Question: I have the current code:
HTML:
'''
<div class="dropdown" ng-controller="dropDown">
Type:&nbsp;&nbsp;&nbsp;&nbsp;&nbsp;
<a class="btn btn-default" data-toggle="dropdown" href="#">{{ selectedType }} <b class="caret"></b></a>
<ul class="dropdown-menu" role="menu" aria-labelledby="dropdownCountry">
<li ng-repeat="iType in itemTypes">
<a>{{iType}}</a>
</li>
</ul>
&nbsp;&nbsp;&nbsp;&nbsp;&nbsp;&nbsp;&nbsp;&nbsp;&nbsp;&nbsp;&nbsp;&nbsp;&nbsp;&nbsp;&nbsp;Language:
<input type="text" name="language" class="input-xsmall" ng-model="projectName.language" placeholder="Item Language" />
</div>
'''
the dropdown is part of a tab control.
and the js:
'''
var myApp = angular.module('plunker', ['ui.bootstrap']);
myApp.controller('dropDown', function($scope)
{
$scope.selectedType = 'Custom Report';
$scope.itemTypes=[
'Custom Report',
'Form',
'Personalization'
];
});
'''
<URL>
But when I open the dropdown, instead of going on top of items, it goes under, so i get this picture:

so i have 2 question:
1. Main question is how to make the dropdown go on top of the other items?
2. As you can see the dropdown is opened in the corner. how can i make it align to the button that opens it?
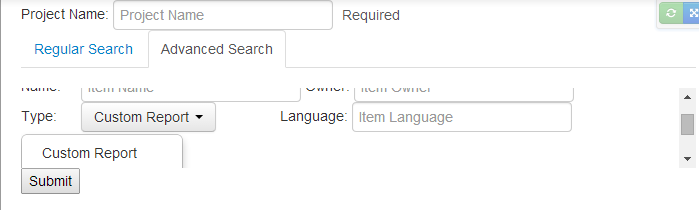
Answer: Since you already got the answer for the second question from here <URL>:
'''
<div style="position:relative;display:inline;">
<a class="btn btn-default" data-toggle="dropdown" href="#">{{ selectedType }} <b class="caret"></b></a>
<ul class="dropdown-menu" role="menu" ria-labelledby="dropdownCountry">
<li ng-repeat="iType in itemTypes">
<a>{{iType}}</a>
</li>
</ul>
</div>
'''
There is still your first question, regarding the dropdown menu being displayed underneath the other objects. From your link we can see, that the 'tab-content' class has the value: 'overflow:auto'. Now you can either just put the new styles on the element itself (not really suggested)
'''
<div class="tab-content" style="overflow:visible;">...</div>
'''
or you can just modify your CSS file (remove this line or set to 'visible'):
'''
.tab-content{overflow:auto;}
'''
Line taken from 'bootstrap-combined.min.css', line 608.
You could also create a new CSS file, in which you overwrite the value just for that particular case and leave all the other tab-content classes preformatted by bootstrap (by adding another class to that specific element and styling only that special class with 'overflow:visible;').